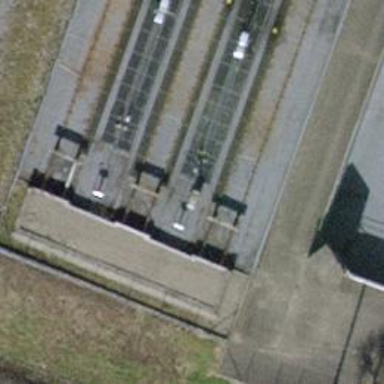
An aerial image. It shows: Railway buffer stop.